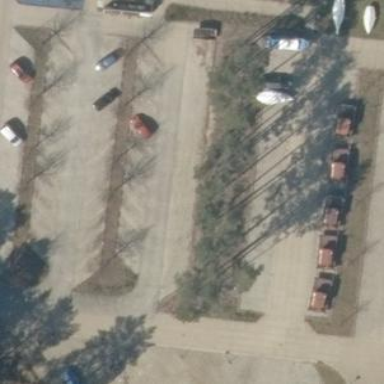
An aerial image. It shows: Parking area.